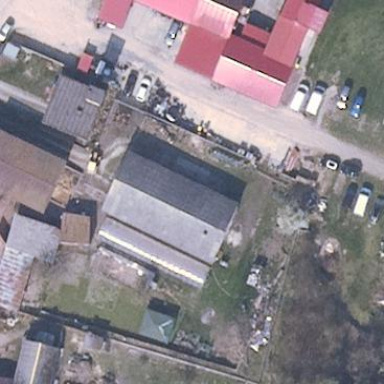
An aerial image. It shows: Manufacturing building.